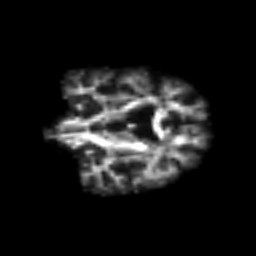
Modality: FA
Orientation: coronal
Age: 64
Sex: male
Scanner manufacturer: siemens
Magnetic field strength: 3 T
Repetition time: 3.2 s
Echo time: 0.081 s